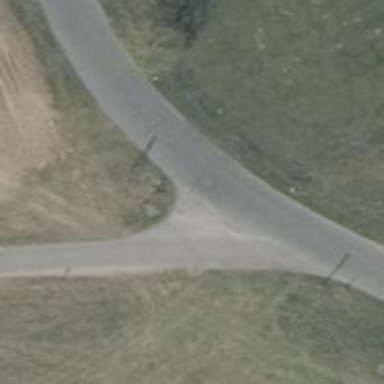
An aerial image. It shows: Unclassified road with asphalt surface.